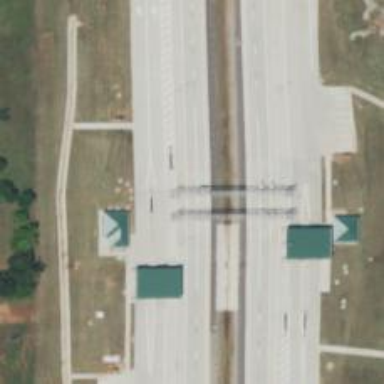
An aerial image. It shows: Toll gantry on the road.